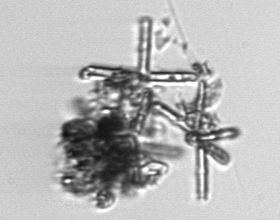
Label: Thalassionema